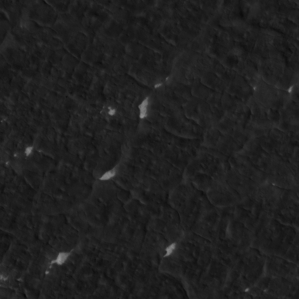
Label: non_frost